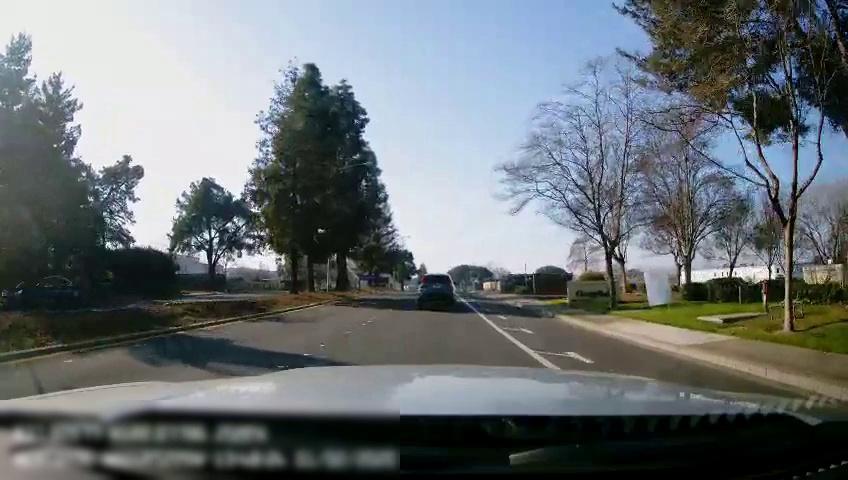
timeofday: Day
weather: Sunny
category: Drivable Space
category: Drivable Space
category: Vehicles | SUV
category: Lanes | Current Lane
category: Lanes | Current Lane